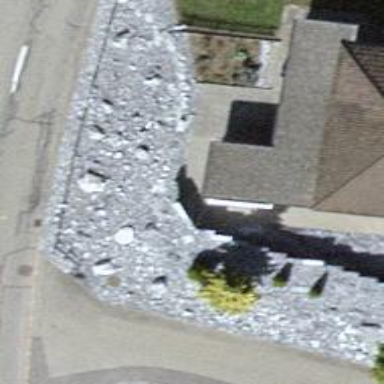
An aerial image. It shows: Wall barrier.